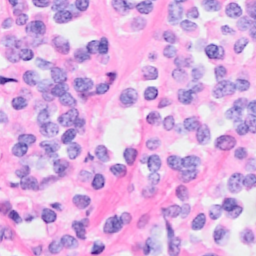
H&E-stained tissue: Breast